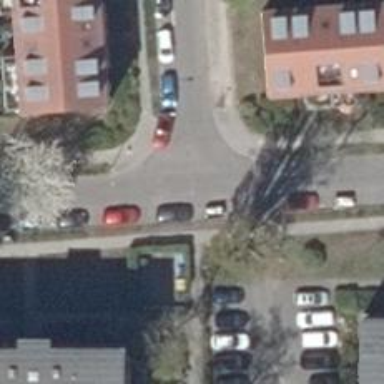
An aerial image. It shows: Traffic calming hump on the road.